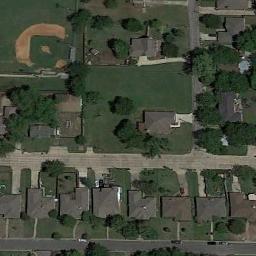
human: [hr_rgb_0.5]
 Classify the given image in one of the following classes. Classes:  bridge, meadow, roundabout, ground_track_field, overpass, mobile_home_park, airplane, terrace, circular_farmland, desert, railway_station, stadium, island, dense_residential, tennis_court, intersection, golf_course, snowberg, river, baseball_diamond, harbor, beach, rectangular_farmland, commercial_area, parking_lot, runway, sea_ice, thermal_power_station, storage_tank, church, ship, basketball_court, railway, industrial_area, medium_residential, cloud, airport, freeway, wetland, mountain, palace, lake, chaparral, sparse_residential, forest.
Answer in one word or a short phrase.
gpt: baseball_diamond